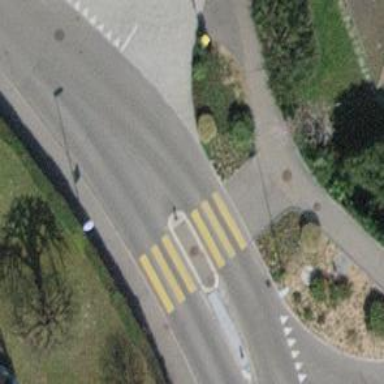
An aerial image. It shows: Marked zebra crossing with pedestrian island.